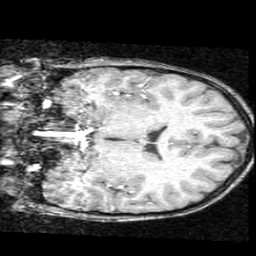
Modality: T1w
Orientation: coronal
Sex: male
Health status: ill
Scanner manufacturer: ge
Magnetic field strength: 1.5 T
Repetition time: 21 s
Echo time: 0.008 s